Field crop: maize
Growth stage: 2
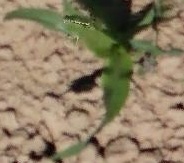
Species: maize